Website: bh-photo
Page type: store-pickup
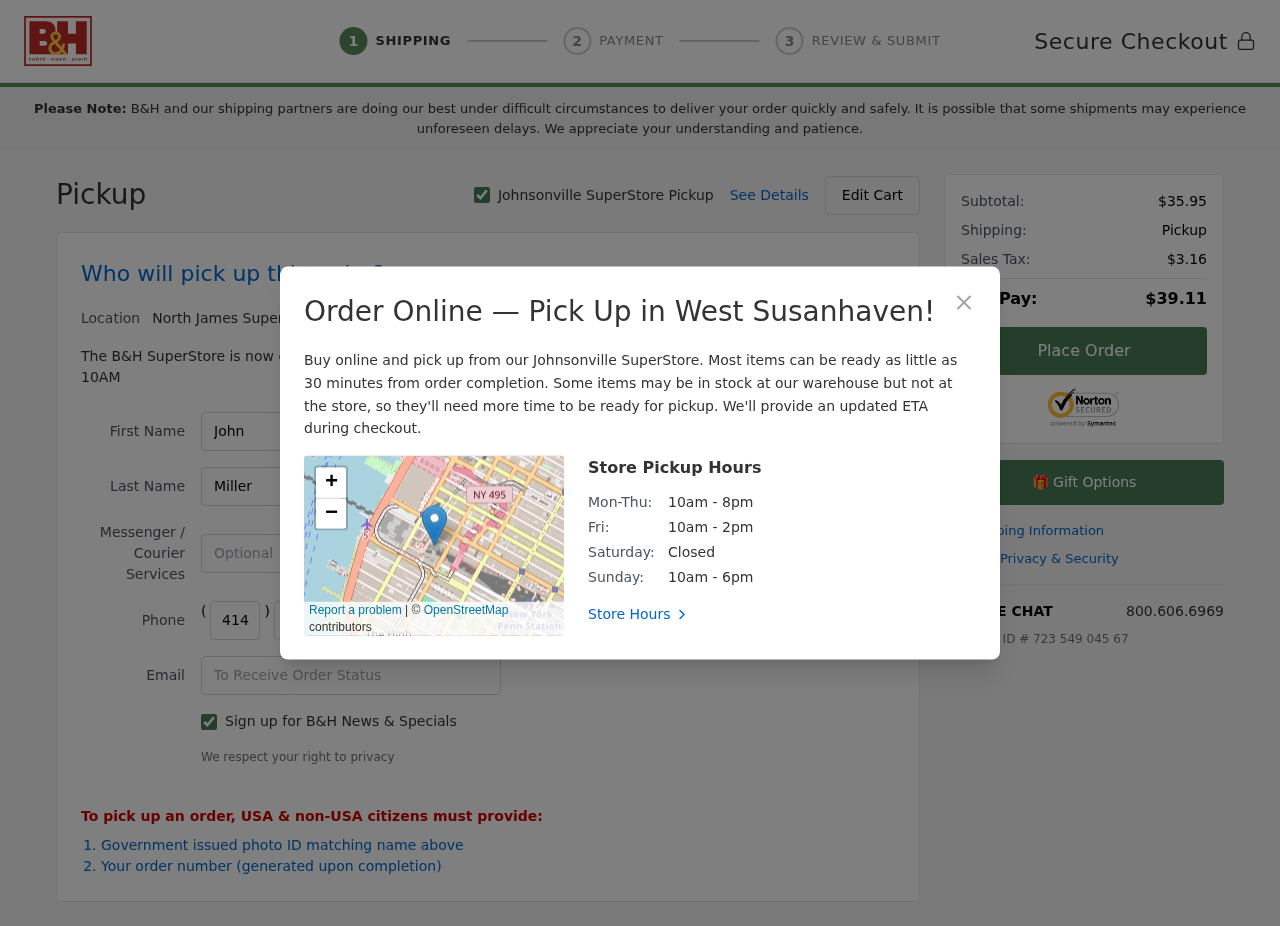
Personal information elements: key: PII_CITY
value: Johnsonville
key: PII_CITY2
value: North James
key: PII_CITY3
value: West Susanhaven
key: PII_EMAIL
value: john.miller@hotmail.com
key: PII_FIRSTNAME
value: John
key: PII_LASTNAME
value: Miller
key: PII_PHONE_AREA
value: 414
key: PII_PHONE_PREFIX
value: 255
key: PII_PHONE_SUFFIX
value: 4102
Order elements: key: ORDER_SUBTOTAL
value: $35.95
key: ORDER_TAX
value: $3.16
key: ORDER_TOTAL
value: $39.11
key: ORDER_ID
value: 723 549 045 67